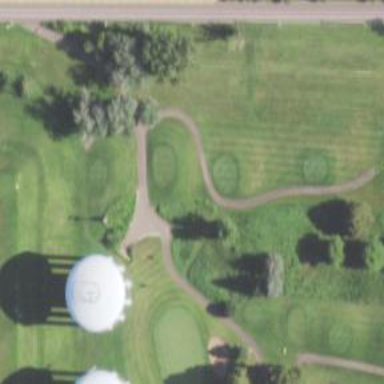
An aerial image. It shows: Golf cartpath that is also road path.